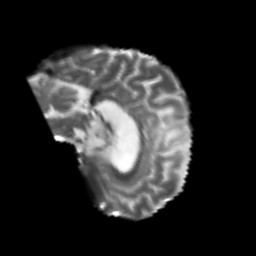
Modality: T2w
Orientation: sagittal
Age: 31
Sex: female
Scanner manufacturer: siemens
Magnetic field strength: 3 T
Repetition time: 4.999 s
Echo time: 0.07946 s